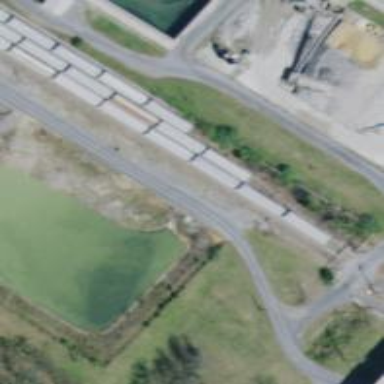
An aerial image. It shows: Railway siding with rails.